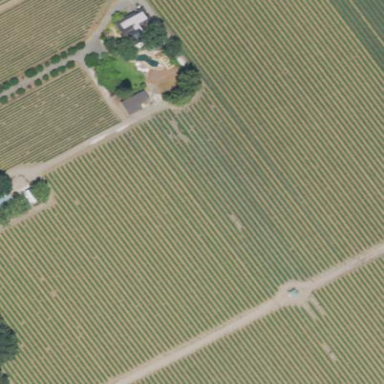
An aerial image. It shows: Vineyard where grapes are grown.